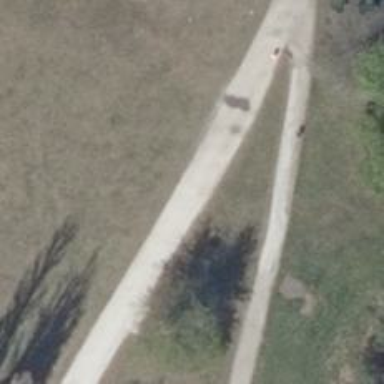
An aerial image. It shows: Compacted footway.